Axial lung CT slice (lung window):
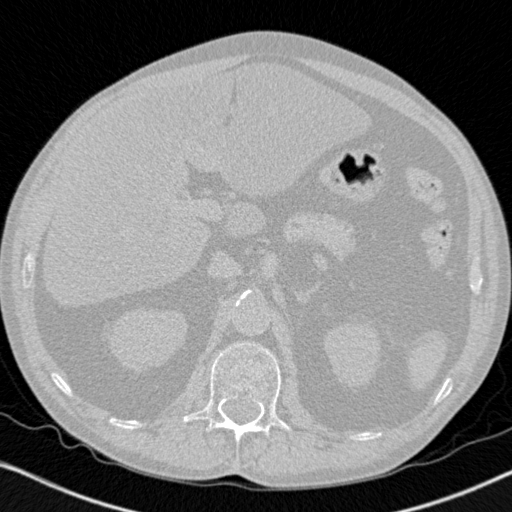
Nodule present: no